Current action and preconditions to check: path_clear

Your task: For each precondition in the list above, predict whether it will hold at this action.

Consider the current scene as observed from the mobile robot's camera, and analyze the predicted future states of all dynamic agents (e.g., people, animals, vehicles, or any moving entities) within the NEXT SECOND.

IMPORTANT: Only answer "very likely" if you are absolutely certain—based on strong, clear evidence—that a dynamic agent will violate the precondition in the predicted future state. Do NOT answer "very likely" for unlikely, ambiguous, or low-probability risks.

Ask yourself for each precondition: Is there a high probability, with clear and convincing evidence, that the predicted future states of any dynamic agent will interfere with the predicted future state of the currently executing action within the NEXT SECOND, causing that precondition to fail?

Assess the risk level based on these predictions. Use "likely" or "very likely" if motions create a clear risk of interference.

Use "neutral" or "improbable" if agents are nearby but their predicted paths are clearly diverging or non-conflicting.

Failure Risk Categories: "very improbable", "improbable", "neutral", "likely", "very likely"

Answer Format: Output ONLY the probability_of_failure value from these categories: "very improbable", "improbable", "neutral", "likely", "very likely"

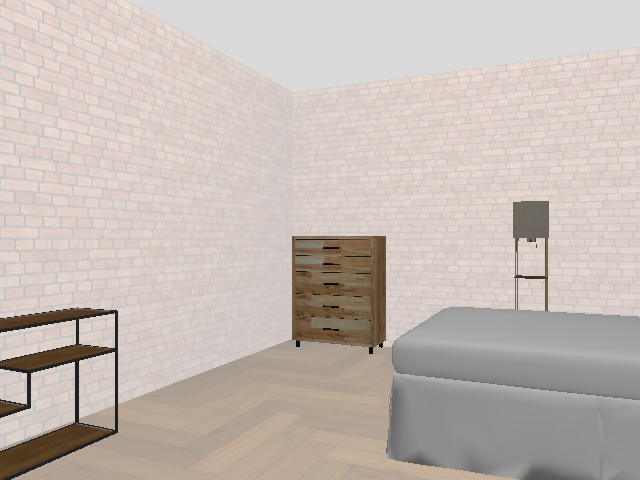

Answer: very improbable